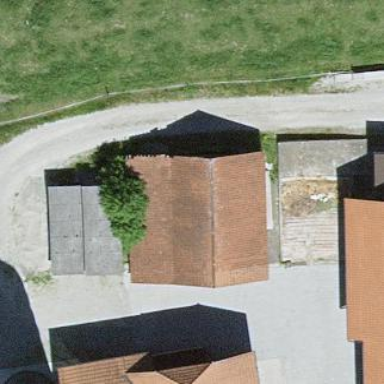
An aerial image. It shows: Barn.